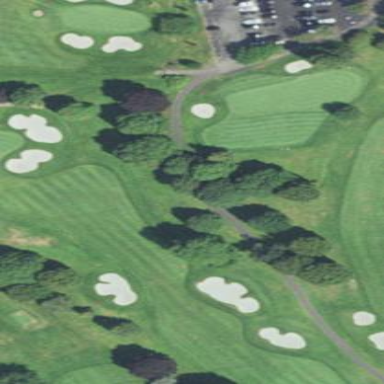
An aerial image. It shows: Golf fairway in the image.